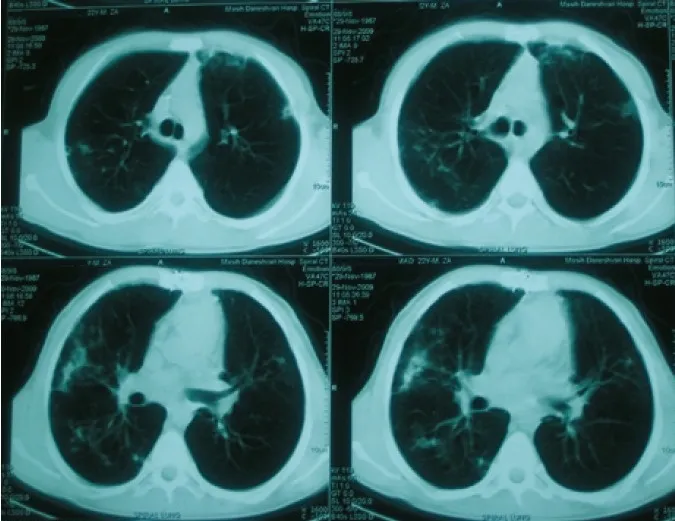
Lung spiral CT on November 29, 2009, showing progression of the infiltration.
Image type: radiology (ct)